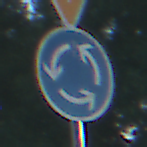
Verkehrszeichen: Kreisverkehr
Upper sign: VorfahrtGewaehren
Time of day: MorningAfternoon
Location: Outdoor (RoadRail)
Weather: Clear
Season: NotSpecified
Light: Natural